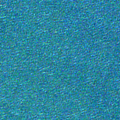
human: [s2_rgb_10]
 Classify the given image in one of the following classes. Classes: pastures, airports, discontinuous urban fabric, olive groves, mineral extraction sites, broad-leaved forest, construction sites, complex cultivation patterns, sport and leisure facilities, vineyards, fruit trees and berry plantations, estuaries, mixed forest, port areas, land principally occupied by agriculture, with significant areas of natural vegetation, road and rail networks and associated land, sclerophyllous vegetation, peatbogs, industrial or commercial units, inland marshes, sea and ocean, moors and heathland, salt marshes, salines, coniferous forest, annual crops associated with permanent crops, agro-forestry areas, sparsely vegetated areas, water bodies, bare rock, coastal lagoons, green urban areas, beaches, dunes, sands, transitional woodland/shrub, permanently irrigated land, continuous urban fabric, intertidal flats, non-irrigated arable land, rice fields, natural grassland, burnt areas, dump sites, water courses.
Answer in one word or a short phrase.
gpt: sea and ocean